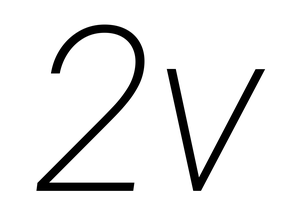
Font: Roboto-Italic_ExtraLight_Italic